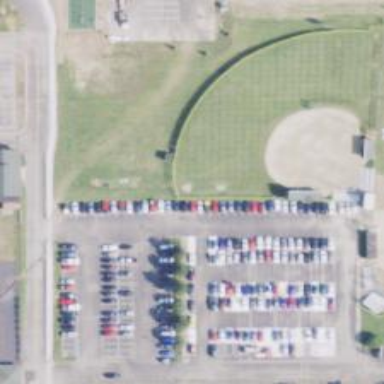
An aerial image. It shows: Softball pitch for leisure and sport activities.